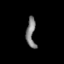
Tissue: skin
Cell type: Epithelial cells
Senescence score: 0.6751
Nuclear area (px): 262
Mean DAPI intensity: 127.649